Question: I'm getting crazy because everything seems to be fine, but impossible to get a solution.
I want to translate my buddypress to Spanish.
Seems like I have everything ok:
My language files:

My wp-config
define('WPLANG', 'es_ES');
My config on dashboard:
My wordpress version : 4.1.
My wordpress is translated ok once I set the language on the dashboard, anyway the .
Any Idea about what could be wrong here??
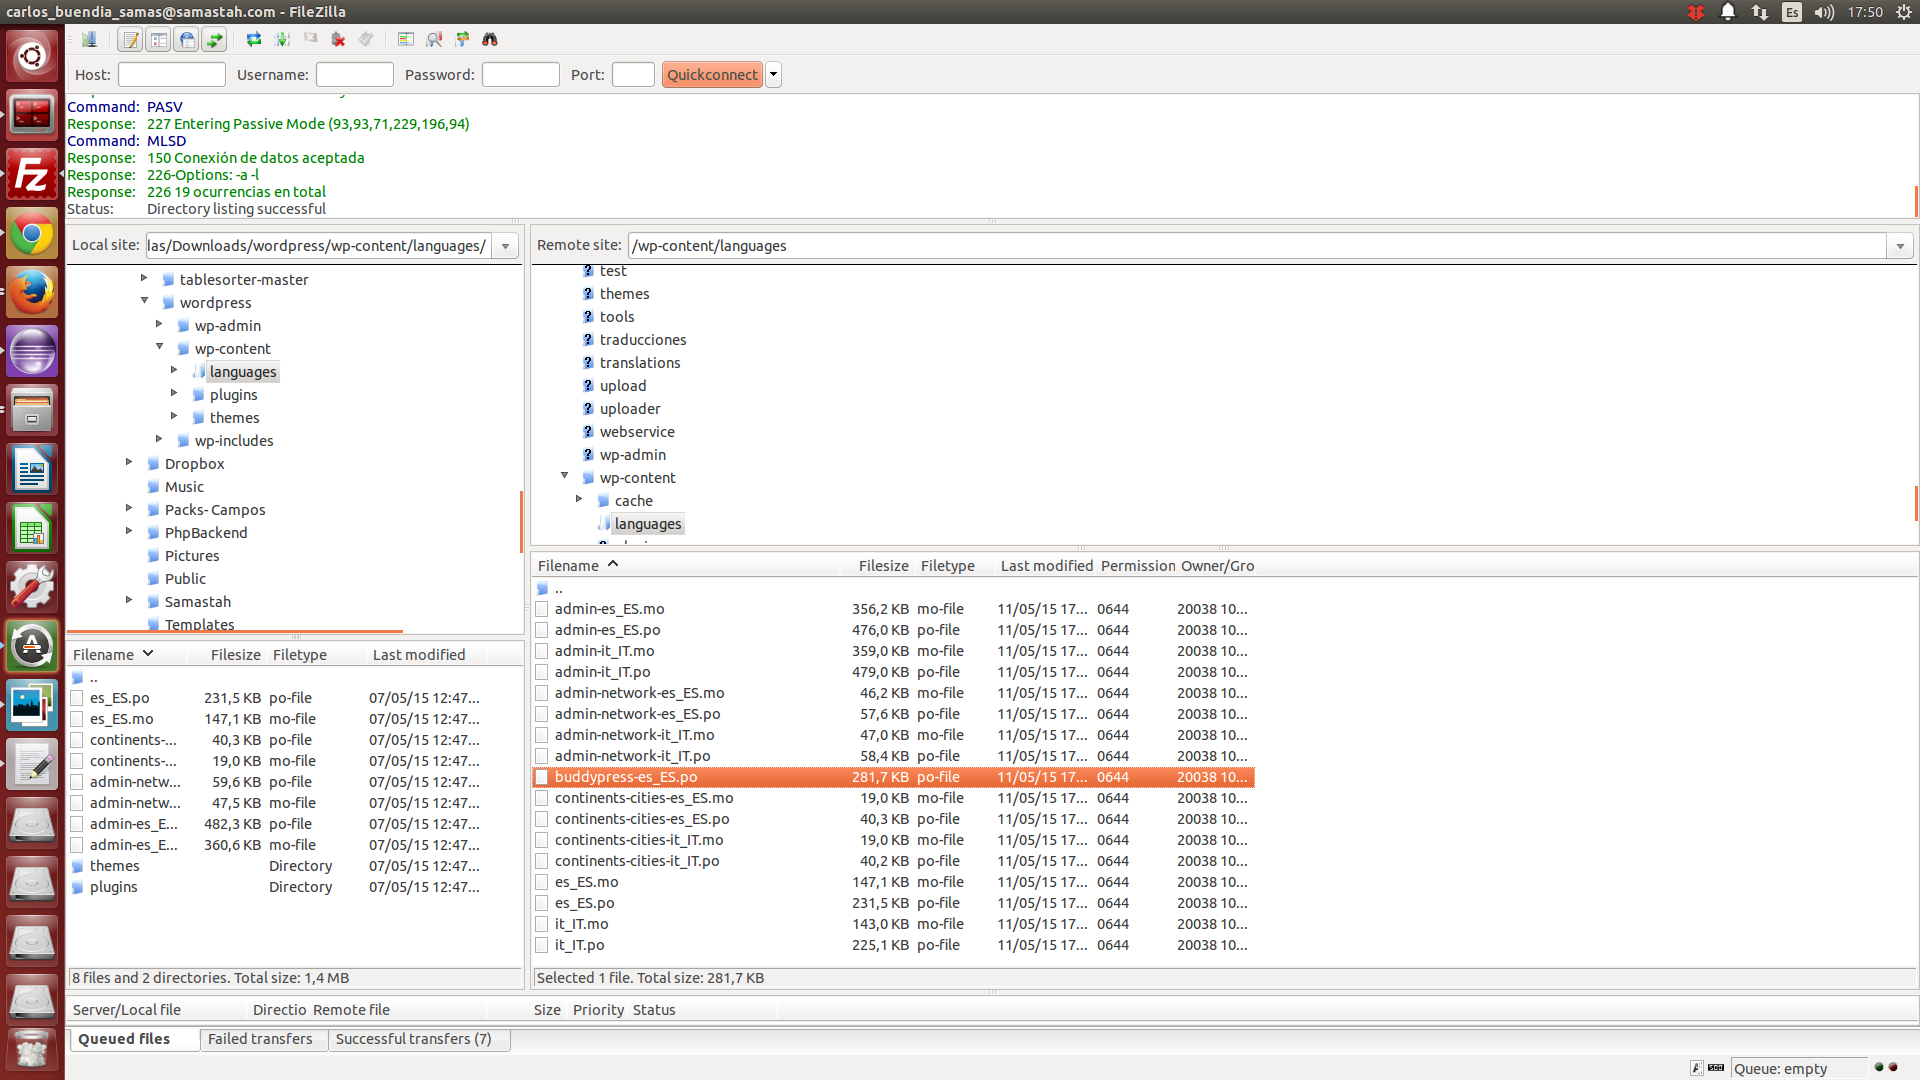
Answer: You need to create and upload the 'buddypress-es_ES.mo' file. The '.po' files are used to create the '.mo' file. You don't need to upload the '.po' files.